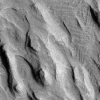
Atmospheric dust classification: not_dusty